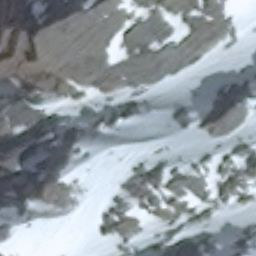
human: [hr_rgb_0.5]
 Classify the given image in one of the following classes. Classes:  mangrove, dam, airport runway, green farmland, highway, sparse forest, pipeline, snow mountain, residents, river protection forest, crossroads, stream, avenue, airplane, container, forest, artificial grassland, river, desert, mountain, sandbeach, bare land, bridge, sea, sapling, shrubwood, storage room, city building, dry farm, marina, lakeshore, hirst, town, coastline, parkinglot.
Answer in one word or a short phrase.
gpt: snow mountain